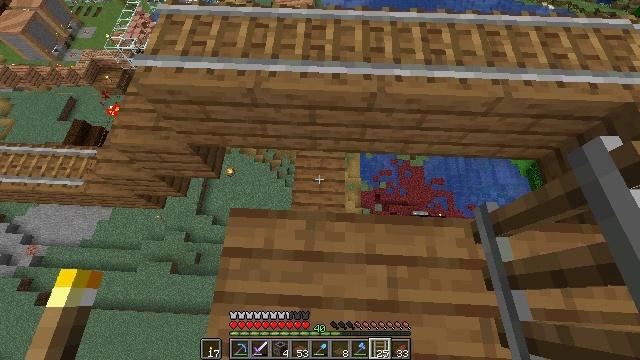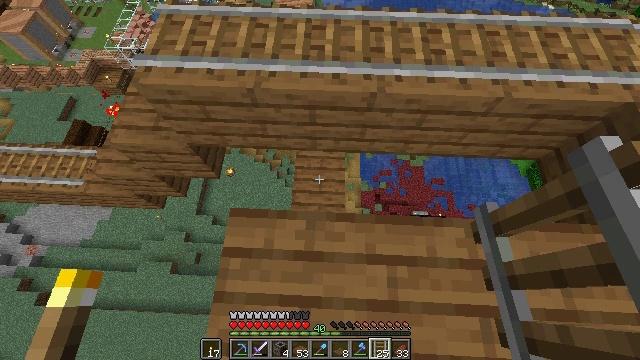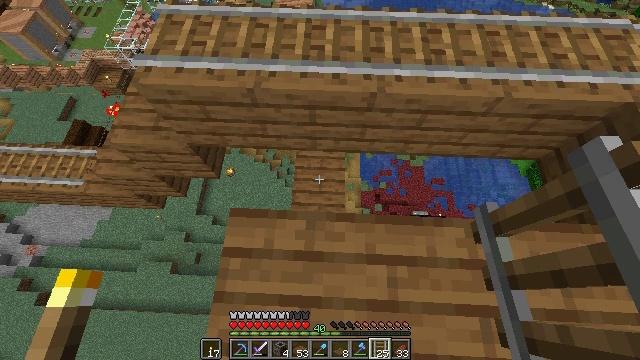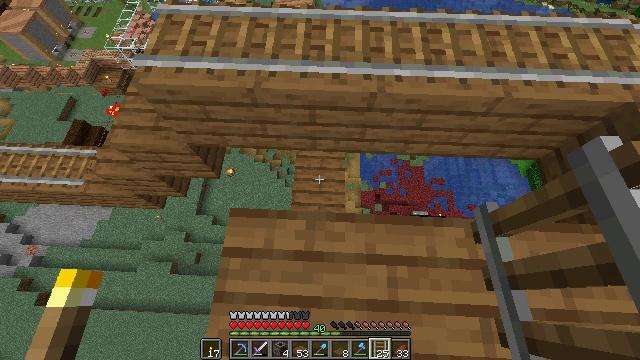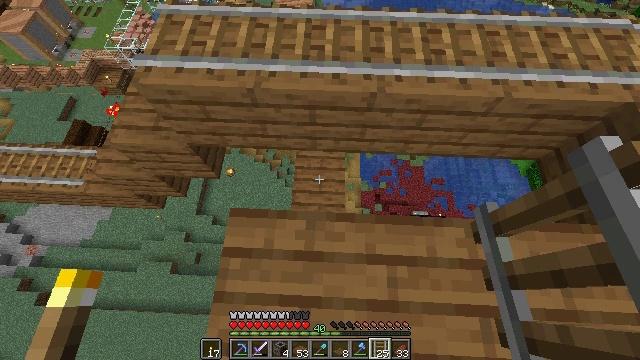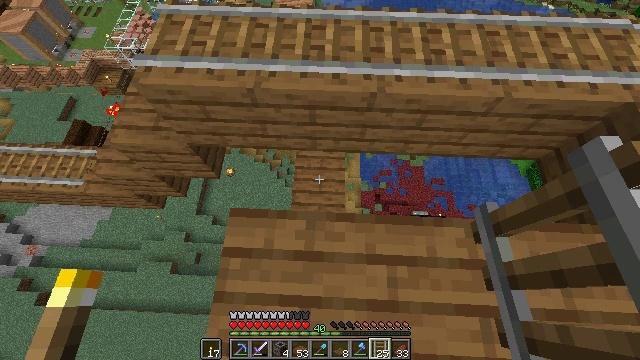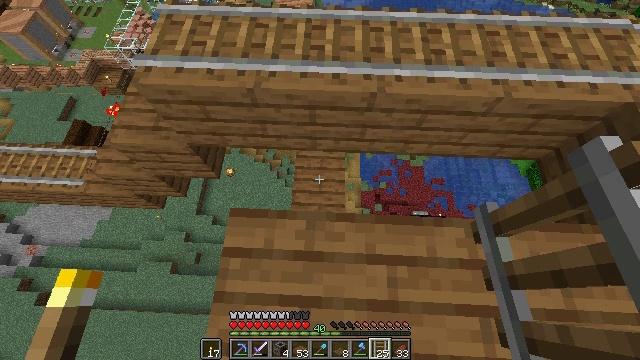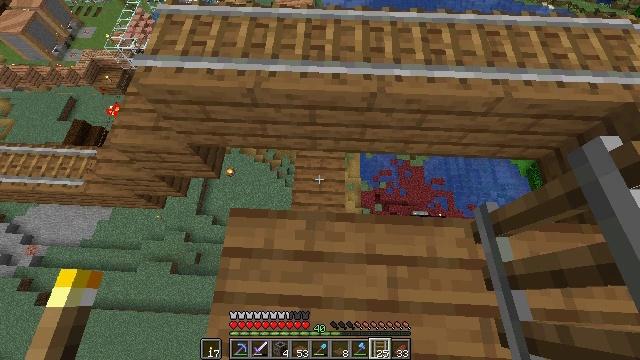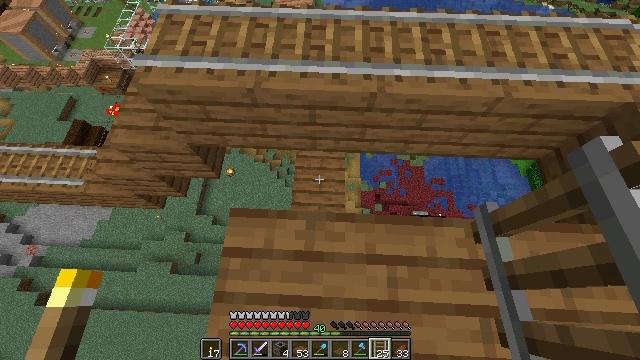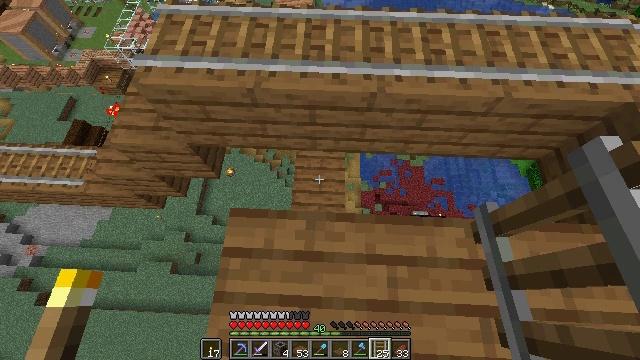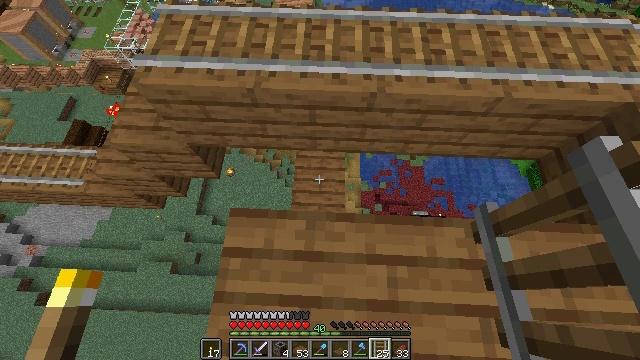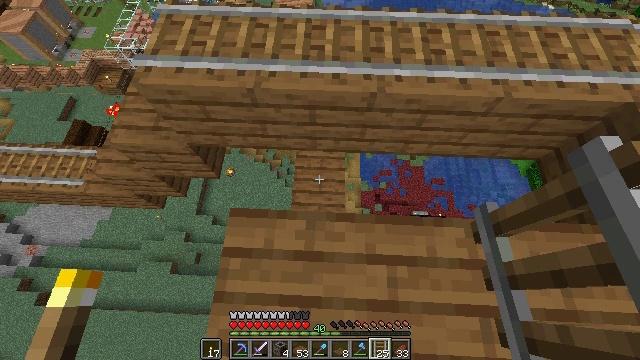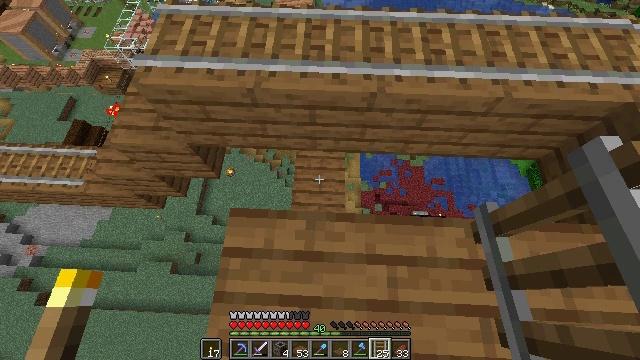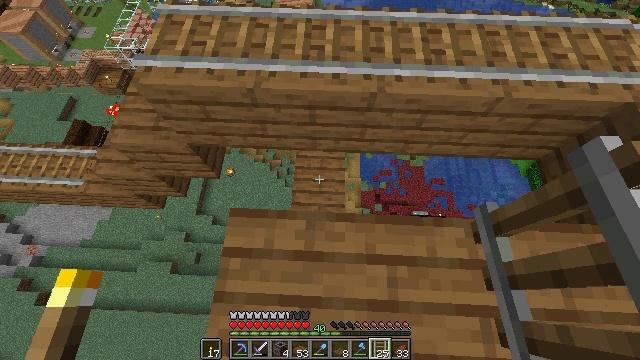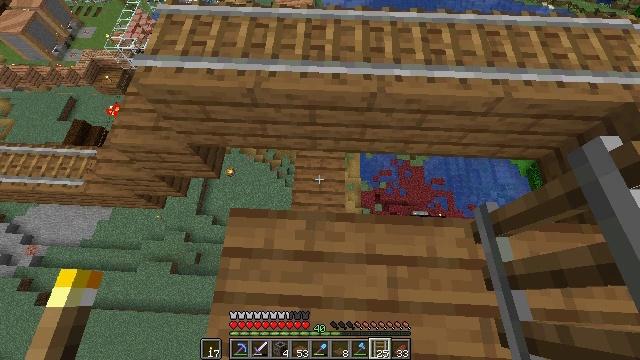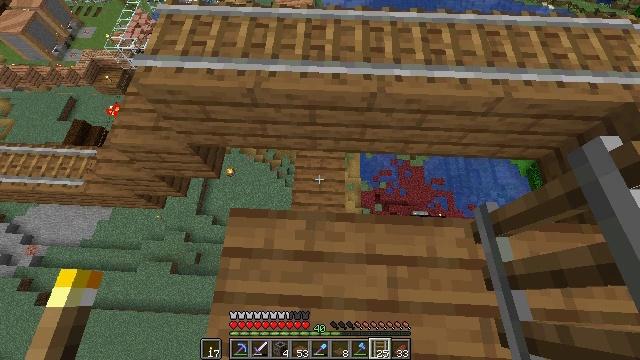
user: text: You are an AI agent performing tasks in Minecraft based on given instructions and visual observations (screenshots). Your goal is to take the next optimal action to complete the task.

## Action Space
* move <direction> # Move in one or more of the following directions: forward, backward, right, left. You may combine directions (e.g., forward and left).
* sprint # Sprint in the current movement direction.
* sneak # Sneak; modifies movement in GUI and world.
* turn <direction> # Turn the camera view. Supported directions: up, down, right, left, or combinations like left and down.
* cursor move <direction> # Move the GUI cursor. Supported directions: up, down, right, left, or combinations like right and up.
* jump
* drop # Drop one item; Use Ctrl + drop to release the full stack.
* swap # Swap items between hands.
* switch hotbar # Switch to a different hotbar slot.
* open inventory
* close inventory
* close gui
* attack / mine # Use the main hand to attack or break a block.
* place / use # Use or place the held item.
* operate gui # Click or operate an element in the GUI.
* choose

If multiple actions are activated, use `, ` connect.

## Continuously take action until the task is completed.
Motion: motion action
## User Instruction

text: Craft a rabbit stew.
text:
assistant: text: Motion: no_op
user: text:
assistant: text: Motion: no_op
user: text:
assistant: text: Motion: no_op
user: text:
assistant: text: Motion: no_op
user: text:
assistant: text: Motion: no_op
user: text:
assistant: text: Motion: no_op
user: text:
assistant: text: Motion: no_op
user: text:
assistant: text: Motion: no_op
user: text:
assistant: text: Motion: no_op
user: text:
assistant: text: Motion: no_op
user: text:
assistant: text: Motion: no_op
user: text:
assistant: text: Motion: no_op
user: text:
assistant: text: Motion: no_op
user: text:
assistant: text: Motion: no_op
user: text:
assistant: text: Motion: no_op
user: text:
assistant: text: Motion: no_op
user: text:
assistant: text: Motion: no_op
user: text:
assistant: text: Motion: no_op
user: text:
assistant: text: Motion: no_op
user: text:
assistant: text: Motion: no_op
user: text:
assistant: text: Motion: no_op
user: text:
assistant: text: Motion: no_op
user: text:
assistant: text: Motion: no_op
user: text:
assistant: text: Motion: no_op
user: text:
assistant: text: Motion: no_op
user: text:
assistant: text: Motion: no_op
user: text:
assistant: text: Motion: no_op
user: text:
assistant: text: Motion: no_op
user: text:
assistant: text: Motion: no_op
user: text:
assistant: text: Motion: no_op